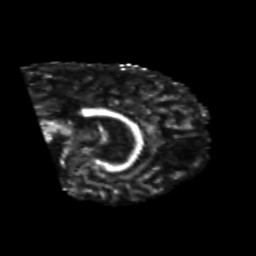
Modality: FA
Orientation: sagittal
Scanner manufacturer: siemens
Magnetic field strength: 3 T
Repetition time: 6.8 s
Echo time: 0.093 s